Interaction volume radius: 5 \u00c5
Interaction volume height: 15 \u00c5
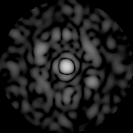
Disorder parameter: 0.8202